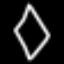
Label: diamond